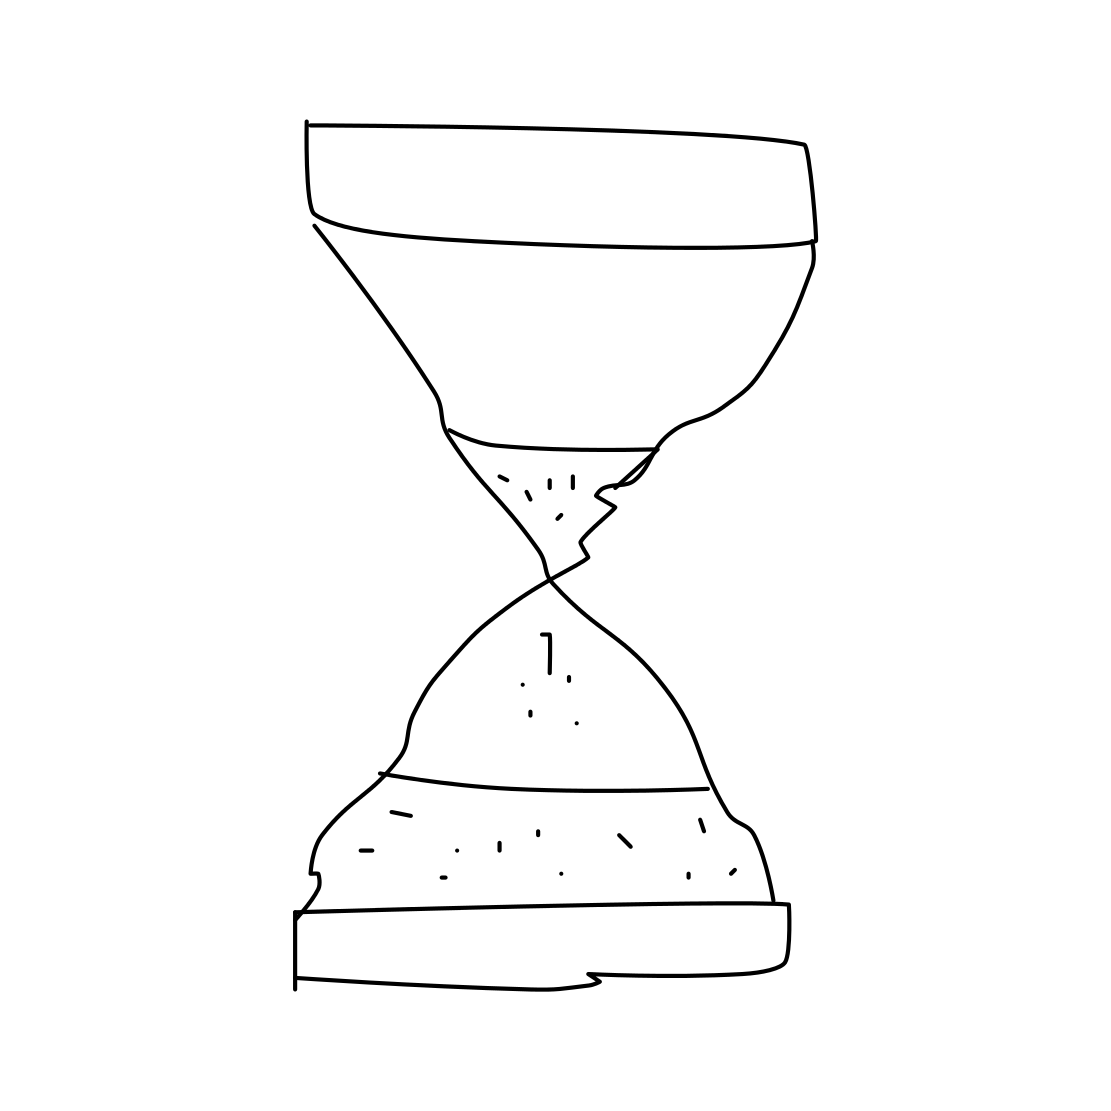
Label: hourglass